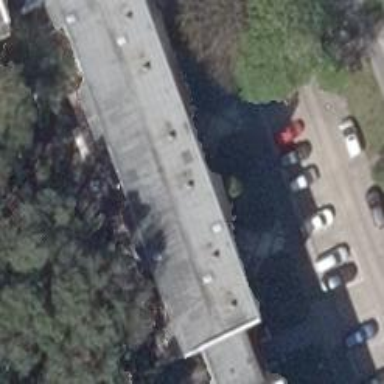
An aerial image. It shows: Flat-roofed building.